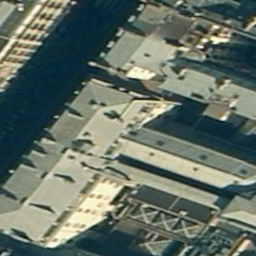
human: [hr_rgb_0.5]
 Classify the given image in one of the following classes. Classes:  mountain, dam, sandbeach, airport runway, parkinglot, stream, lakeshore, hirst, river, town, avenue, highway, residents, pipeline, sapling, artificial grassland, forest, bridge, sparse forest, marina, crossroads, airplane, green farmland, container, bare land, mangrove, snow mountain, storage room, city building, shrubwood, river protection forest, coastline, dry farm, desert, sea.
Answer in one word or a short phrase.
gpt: city building